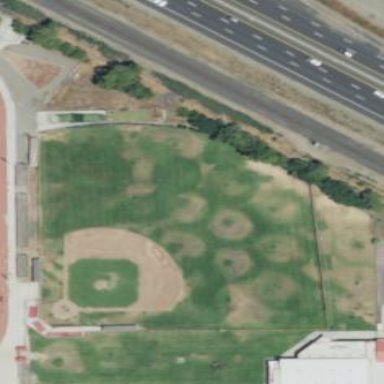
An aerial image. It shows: Baseball pitch for leisure and sports activities.